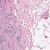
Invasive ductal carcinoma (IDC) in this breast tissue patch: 0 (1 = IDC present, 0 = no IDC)